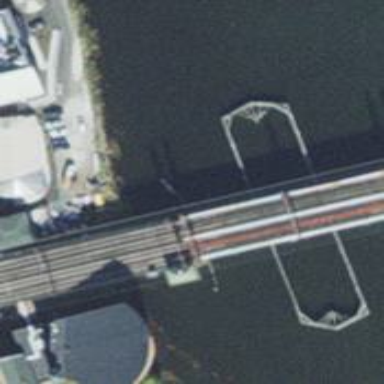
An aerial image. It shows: Movable swing bridge for rail transportation with contact line electrification.